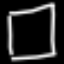
Label: square